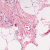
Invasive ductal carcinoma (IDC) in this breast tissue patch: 0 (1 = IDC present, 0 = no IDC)